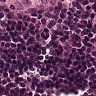
Metastatic tissue present: no